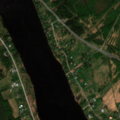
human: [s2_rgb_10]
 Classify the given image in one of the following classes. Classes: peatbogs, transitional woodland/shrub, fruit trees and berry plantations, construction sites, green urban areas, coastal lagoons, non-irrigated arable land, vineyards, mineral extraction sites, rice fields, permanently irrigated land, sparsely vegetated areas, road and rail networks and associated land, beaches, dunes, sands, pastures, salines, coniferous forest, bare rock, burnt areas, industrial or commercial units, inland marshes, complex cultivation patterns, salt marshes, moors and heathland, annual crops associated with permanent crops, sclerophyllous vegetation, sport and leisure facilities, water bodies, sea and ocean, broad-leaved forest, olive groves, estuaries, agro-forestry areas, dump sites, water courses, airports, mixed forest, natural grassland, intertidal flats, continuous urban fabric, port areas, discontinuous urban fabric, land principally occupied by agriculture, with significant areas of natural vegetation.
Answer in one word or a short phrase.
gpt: discontinuous urban fabric, land principally occupied by agriculture, with significant areas of natural vegetation, broad-leaved forest, mixed forest, transitional woodland/shrub, water courses